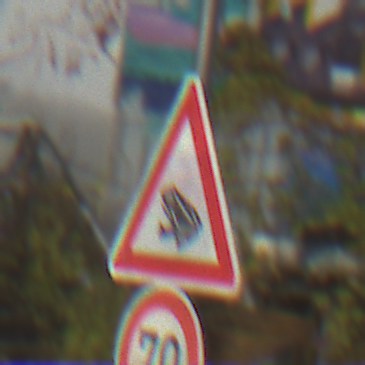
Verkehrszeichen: AmphibienwanderungRechts
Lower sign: Geschwindigkeit70
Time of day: MorningAfternoon
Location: Outdoor (Urban)
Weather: PartlyCloudy
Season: NotSpecified
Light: Natural